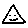
Label: triangle